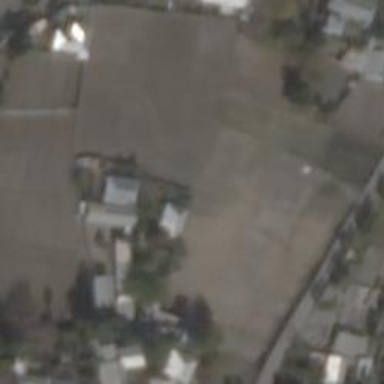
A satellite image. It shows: School.